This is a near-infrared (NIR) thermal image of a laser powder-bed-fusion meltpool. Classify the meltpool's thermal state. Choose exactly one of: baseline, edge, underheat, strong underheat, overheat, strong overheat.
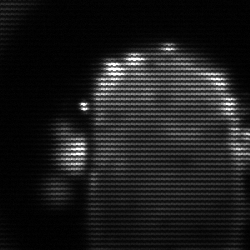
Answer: baseline